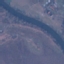
Land use / land cover: River